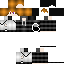
A female human skin with medium skin, wearing brown long hair dressed in a orange hoodie and black pants, featuring a closed mouth.